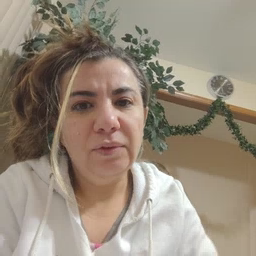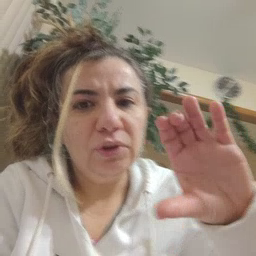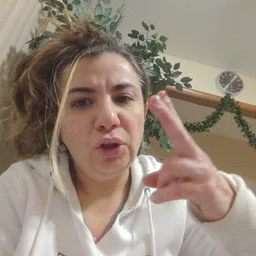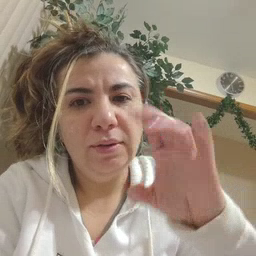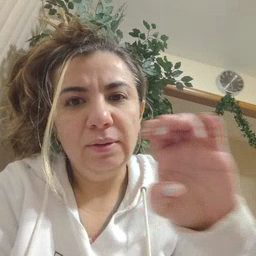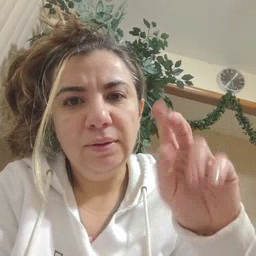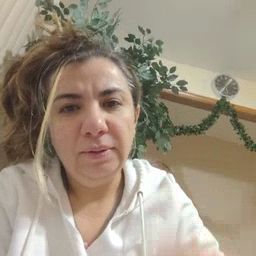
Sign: cheek